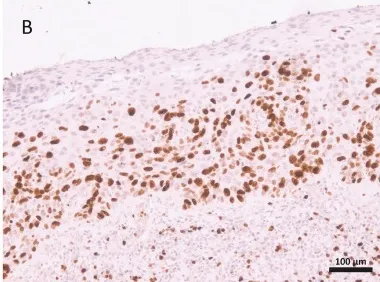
Features of Penile intraepithelial neoplasia in the glans of a patient with leiomyosarcoma. Immunohistochemistry staing for: Ki67 in suprabasal layers.
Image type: pathology (immunostaining)